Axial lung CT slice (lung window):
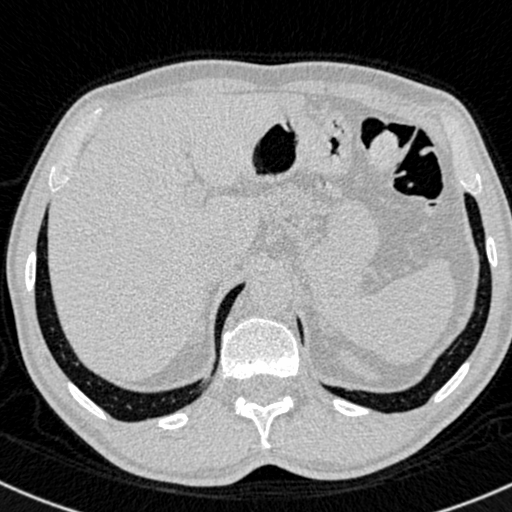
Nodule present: no